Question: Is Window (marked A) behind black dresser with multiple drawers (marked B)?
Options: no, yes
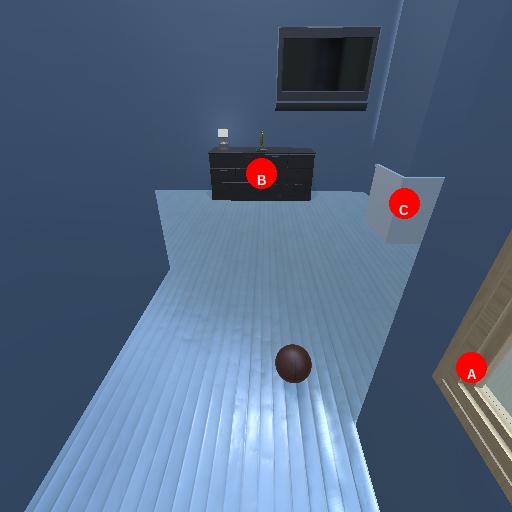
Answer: no